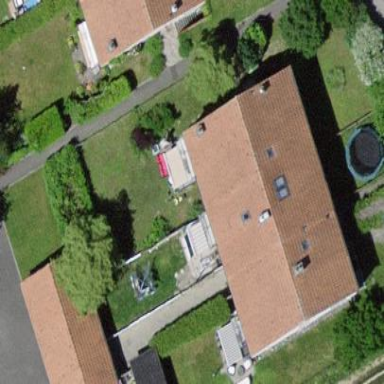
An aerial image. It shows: Terrace building with gabled roof made of roof tiles.